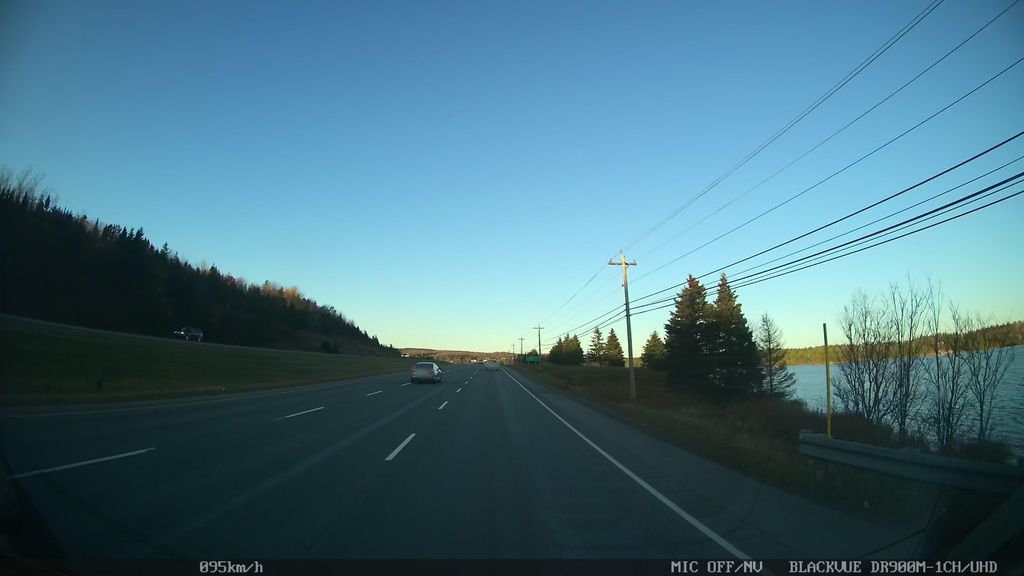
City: halifax